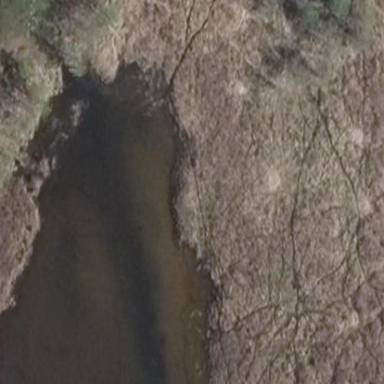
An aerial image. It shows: Pond surrounded by natural water.